Question: I need to draw a polygon in C++. I set random points in vector and then connect them via lines. But sometimes those lines intersect and i get something like this.

Is there any formula or something like that, so that the lines wouldn't cross?
Here is part of the code:
'''
void draw_picture(Canvas & canvas) {
PairXY a,b,c,d,e;
int k;
vector <PairXY> vertex;
vertex.push_back(PairXY(drandom(k),drandom(k)));
vertex.push_back(PairXY(drandom(k),drandom(k)));
vertex.push_back(PairXY(drandom(k),drandom(k)));
vertex.push_back(PairXY(drandom(k),drandom(k)));
vertex.push_back(PairXY(drandom(k),drandom(k)));
vector <PairXY>::const_iterator iter;
iter = vertex.begin();
a=*iter;
iter = vertex.begin()+1;
b=*iter;
iter = vertex.begin()+2;
c=*iter;
iter = vertex.begin()+3;
d=*iter;
iter = vertex.begin()+4;
e=*iter;
Line l1(a,b);
draw_line(l1,canvas);
Line l2(b,c);
draw_line(l2,canvas);
Line l3(c,d);
draw_line(l3,canvas);
Line l4(d,e);
draw_line(l4,canvas);
Line l5(e,a);
draw_line(l5,canvas);
}
'''
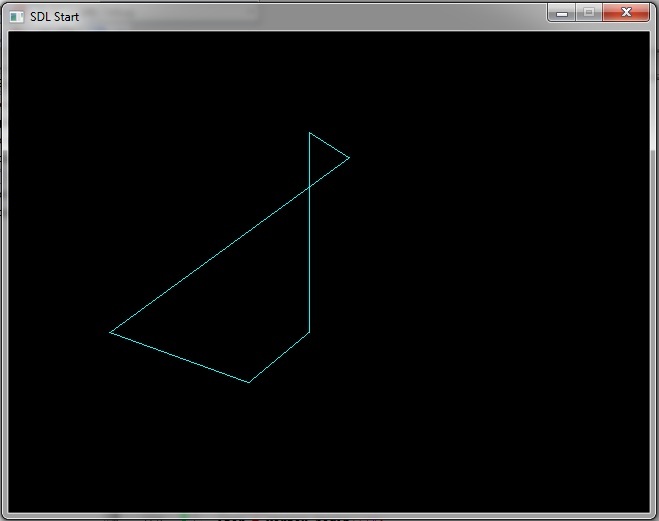
Answer: It sounds like what you are probably looking for is a "Simple" (as opposed to "Complex") Polygon:
<URL>
There's not necessarily a unique solution to that:
<URL>
This is why the ordering of points or path segments typically matters in polygon drawing engines. If you are so inclined--however--you can find non-complex polygon for a set of points:
<URL>
<URL>
---
Others have pointed out your code is repetitive as written. You also don't define 'k' in the excerpt you shared, and it's better to use a plural term for a vector of objects ("vertices") rather than one suggesting it is singular ("vertex"). Here's one fairly simple-to-understand set of changes that should generalize to any number of vertices:
'''
void draw_picture(Canvas & canvas, int k, int numVertices = 5) {
vector<PairXY> vertices;
for (int index = 0; index < numVertices; index++) {
vertices.push_back(PairXY(drandom(k),drandom(k)));
}
vector<PairXY>::const_iterator iter = vertices.begin();
while (iter != vertices.end()) {
PairXY startPoint = *iter;
iter++;
if (iter == vertices.end()) {
Line edgeLine (startPoint, vertices[0]);
draw_line(edgeLine, canvas);
} else {
Line edgeLine (startPoint, *iter);
draw_line(edgeLine, canvas);
}
}
}
'''
There are a lot of ways to manage iterations in C++, although many of them are more verbose than their counterparts in other languages. Recently a nice <URL> was added in C++11, but your build environment may not support it yet.